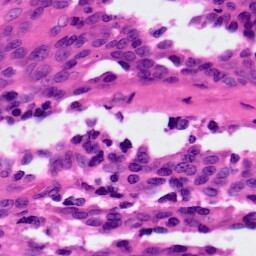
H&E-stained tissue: Ovarian